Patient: sex M, age 75
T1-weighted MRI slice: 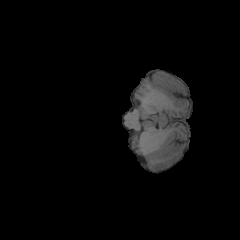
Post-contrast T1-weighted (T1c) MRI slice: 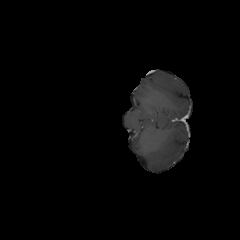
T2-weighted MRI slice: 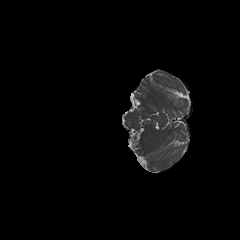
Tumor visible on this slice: no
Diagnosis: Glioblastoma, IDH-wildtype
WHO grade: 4